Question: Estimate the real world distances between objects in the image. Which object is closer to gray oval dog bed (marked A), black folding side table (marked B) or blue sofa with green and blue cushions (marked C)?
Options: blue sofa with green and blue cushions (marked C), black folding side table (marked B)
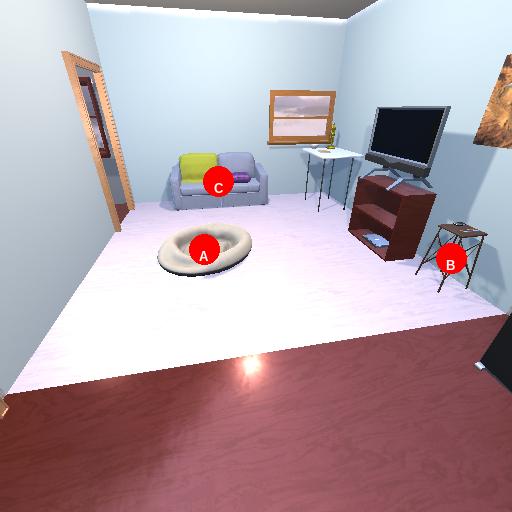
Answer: blue sofa with green and blue cushions (marked C)